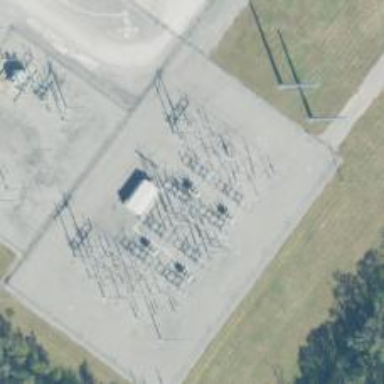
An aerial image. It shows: Switch for power supply.